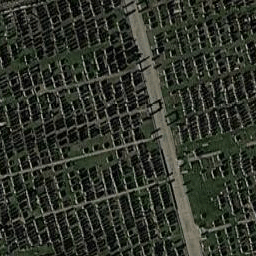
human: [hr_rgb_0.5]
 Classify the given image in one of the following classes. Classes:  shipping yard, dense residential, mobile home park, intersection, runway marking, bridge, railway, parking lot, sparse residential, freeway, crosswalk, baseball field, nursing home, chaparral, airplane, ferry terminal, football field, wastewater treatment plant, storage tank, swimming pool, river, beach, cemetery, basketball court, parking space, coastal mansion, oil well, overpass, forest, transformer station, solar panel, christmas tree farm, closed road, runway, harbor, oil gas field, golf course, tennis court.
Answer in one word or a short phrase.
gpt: cemetery